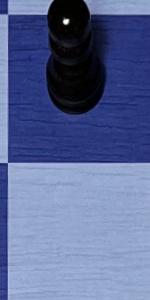
Label: Empty